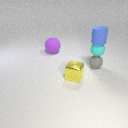
small yellow metal cube to the left of small gray rubber sphere